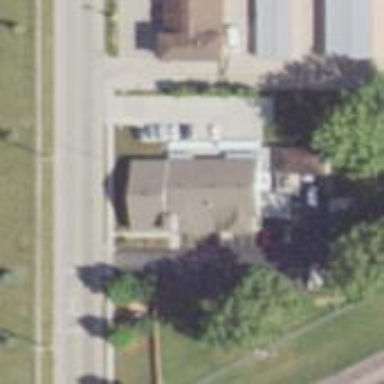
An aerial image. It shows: Veterinary facility.